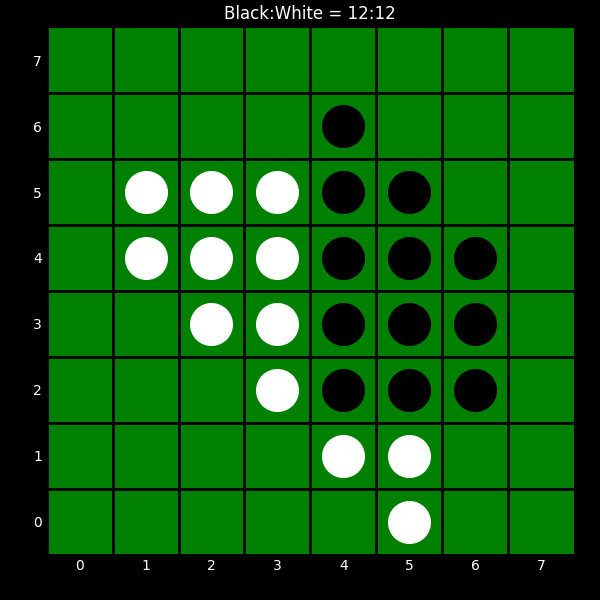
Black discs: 12
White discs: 12